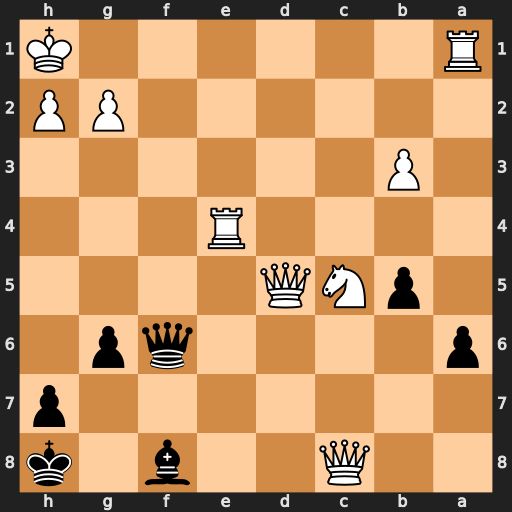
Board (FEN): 2Q2b1k/7p/p4qp1/1pNQ4/4R3/1P6/6PP/R6K
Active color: b
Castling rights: -
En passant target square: -
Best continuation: Qxa1+ Qd1 Qxd1+ Re1 Qxe1#